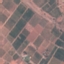
Land use / land cover class: PermanentCrop